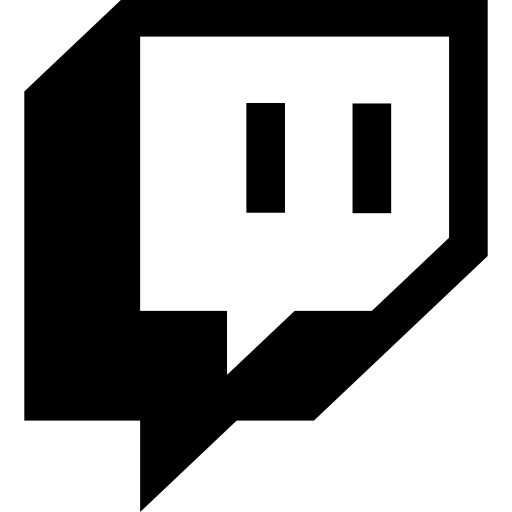
Tags: icon, FontAwesome, fa-icon, brand, twitch